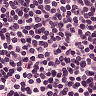
Metastatic tissue present: no